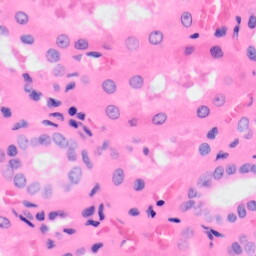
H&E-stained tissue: Kidney